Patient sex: F
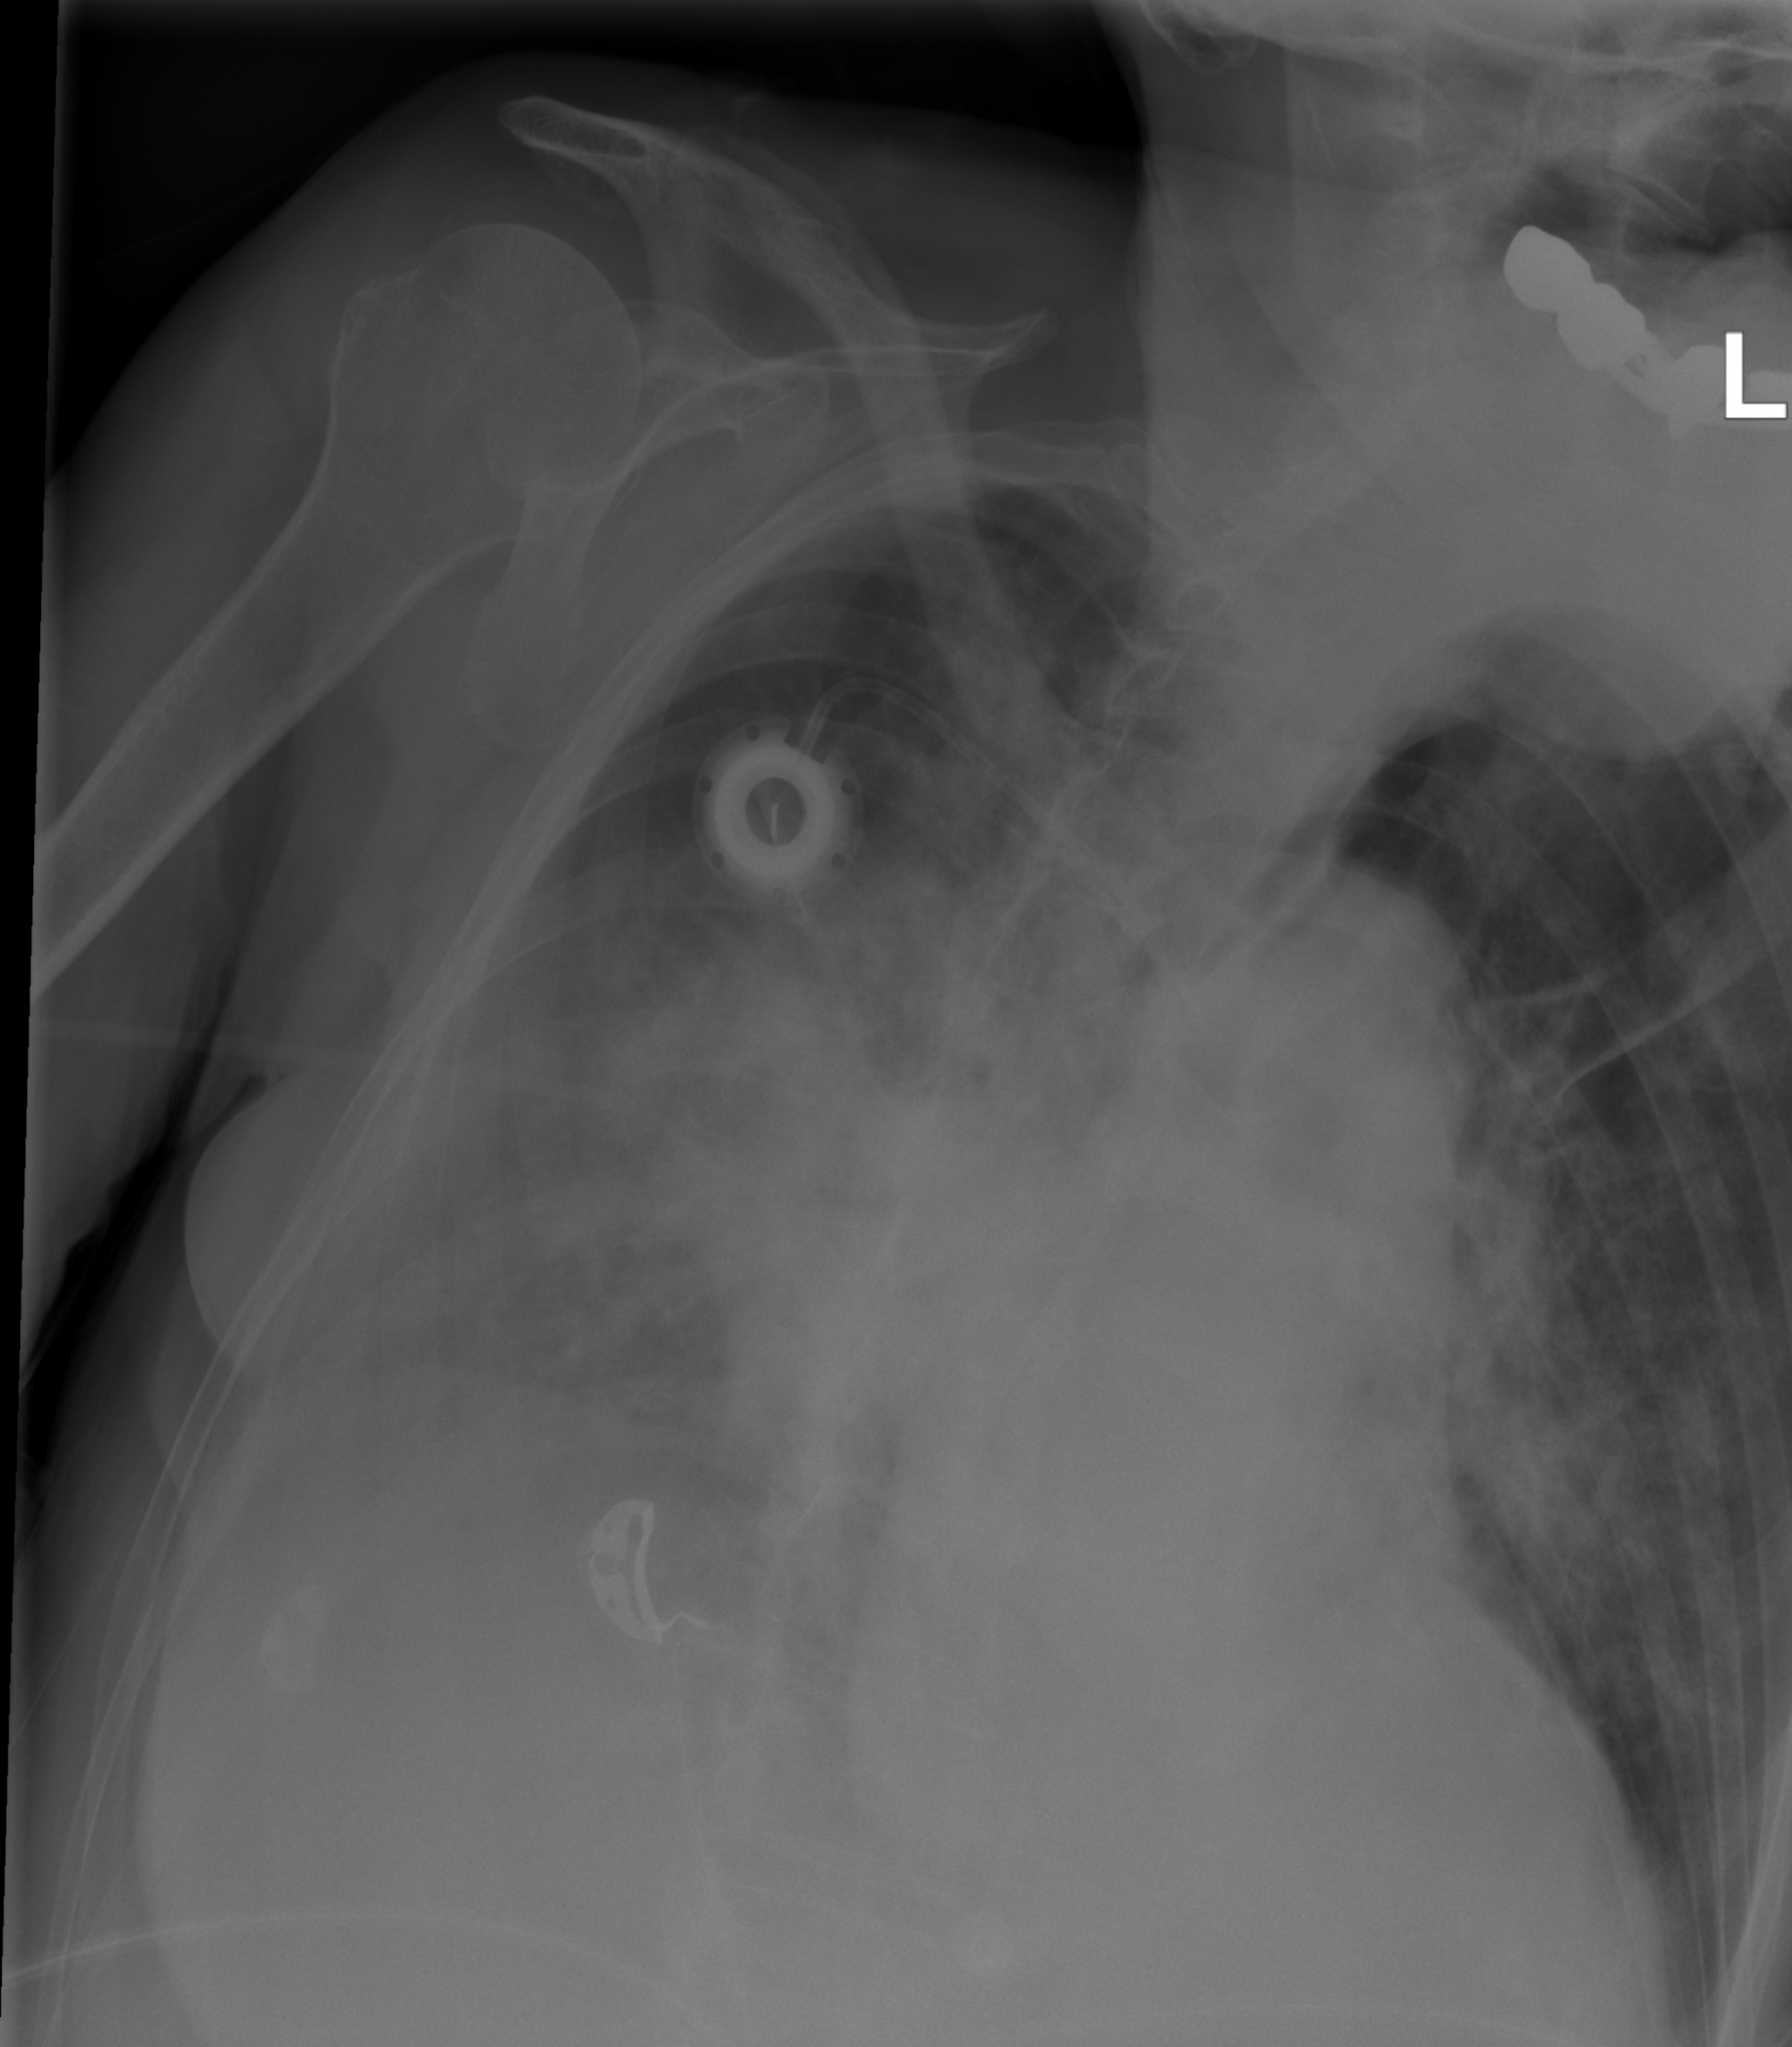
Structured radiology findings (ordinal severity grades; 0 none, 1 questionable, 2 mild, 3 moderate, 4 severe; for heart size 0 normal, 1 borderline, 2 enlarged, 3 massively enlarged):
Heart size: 1
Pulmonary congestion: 0
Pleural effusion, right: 3
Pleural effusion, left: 0
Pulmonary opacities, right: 3
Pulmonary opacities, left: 2
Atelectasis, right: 2
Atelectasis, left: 2